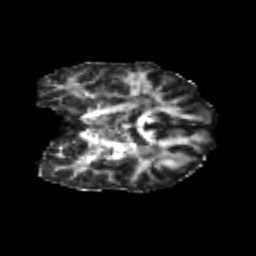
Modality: FA
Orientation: coronal
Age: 22
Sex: female
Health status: healthy
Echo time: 0.074 s